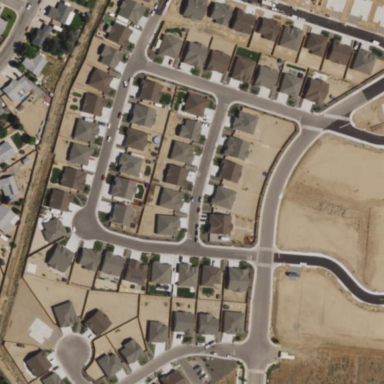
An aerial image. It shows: Residential area consisting of single-family homes.